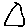
Label: triangle